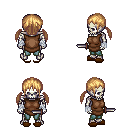
a pixel art fantasy rpg character, male body template, skeleton, brown tunic, teal pants, light blonde twin-tailed hairstyle, white cloth bandages, brown slippers, dagger, four views (front, back, left, right), 2x2 character sprite sheet, small pixel art, hard edges, no anti-aliasing